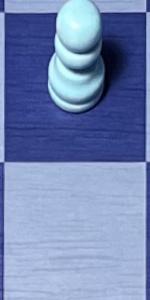
Label: Empty